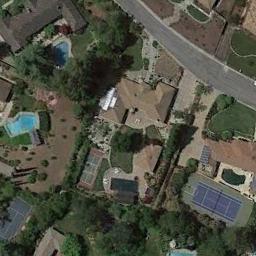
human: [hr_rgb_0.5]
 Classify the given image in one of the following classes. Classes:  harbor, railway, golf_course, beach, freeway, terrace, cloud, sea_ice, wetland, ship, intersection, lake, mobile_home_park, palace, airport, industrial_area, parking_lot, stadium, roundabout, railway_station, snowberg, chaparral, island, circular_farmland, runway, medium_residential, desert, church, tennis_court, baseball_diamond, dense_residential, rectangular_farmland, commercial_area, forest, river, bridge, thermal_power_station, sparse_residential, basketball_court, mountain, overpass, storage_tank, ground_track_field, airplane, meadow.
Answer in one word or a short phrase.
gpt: tennis_court